Question: 3I'm changing the width of a file input HTML tag:
'''
<input type="file" id="newFilename" name="Filename">
input[type="file"] {width:380px !important}
'''
In Firefox 3, Chrome and Safari it works perfectly.
In Firefox 4 I cant get it to work. The width remain the same!
Demo: <URL>
Checking with Firebug I noticed that the size of the '<input>' changes, but I don't really see the changes: (see image)

Any ideas? Is this a known bug?
Thanks.
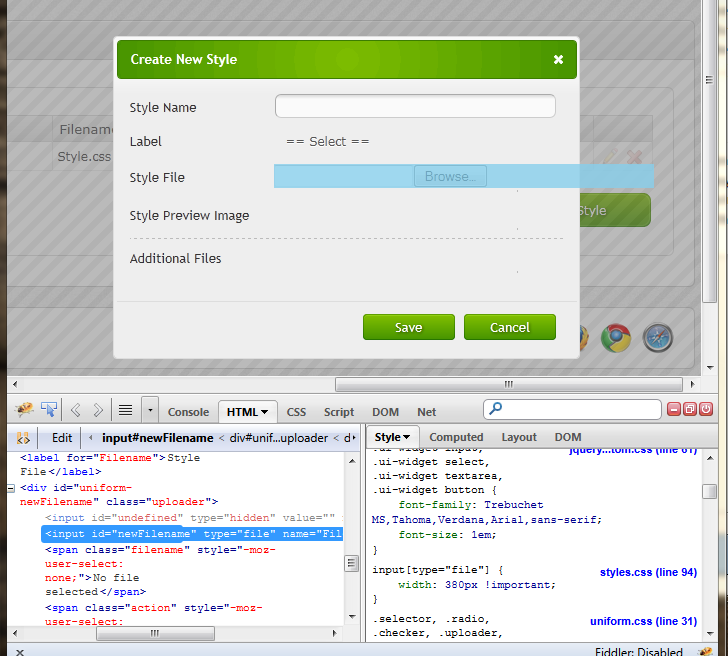
Answer: I had the same problem when using uniform.js, this kind of solves the problem:
'''
<input type="file" size="X">
'''
or
'''
$('input[type="file"]').attr('size', 'X');
'''
where X is a number of characters that you define. You should also have the correct width in your CSS for safety in other browsers.
Fiddle: <URL>